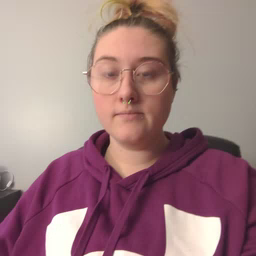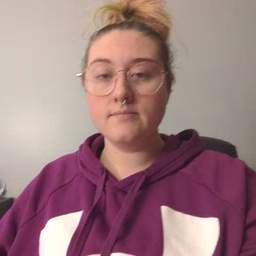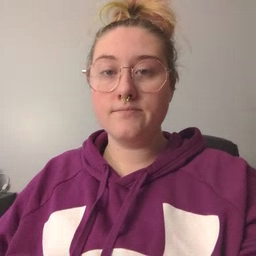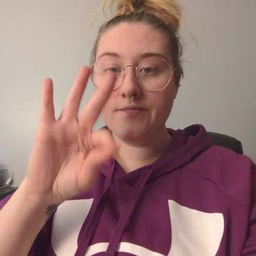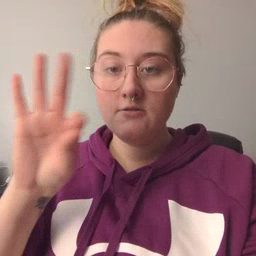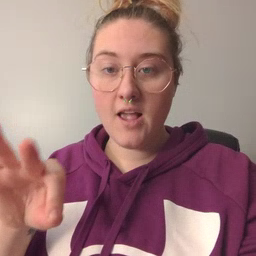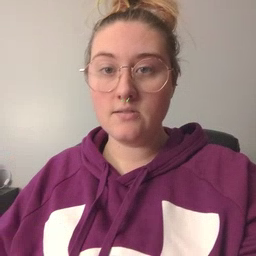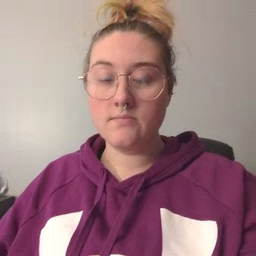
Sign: frenchfries